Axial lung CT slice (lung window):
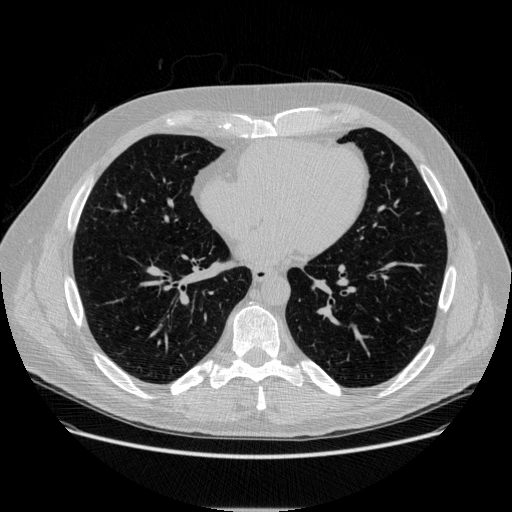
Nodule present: no